Frequency: 70000
Velocity: 0,217
Power: 11,7
Pulse duration: 0,0000001
Pass count: 1
Magnification: 10
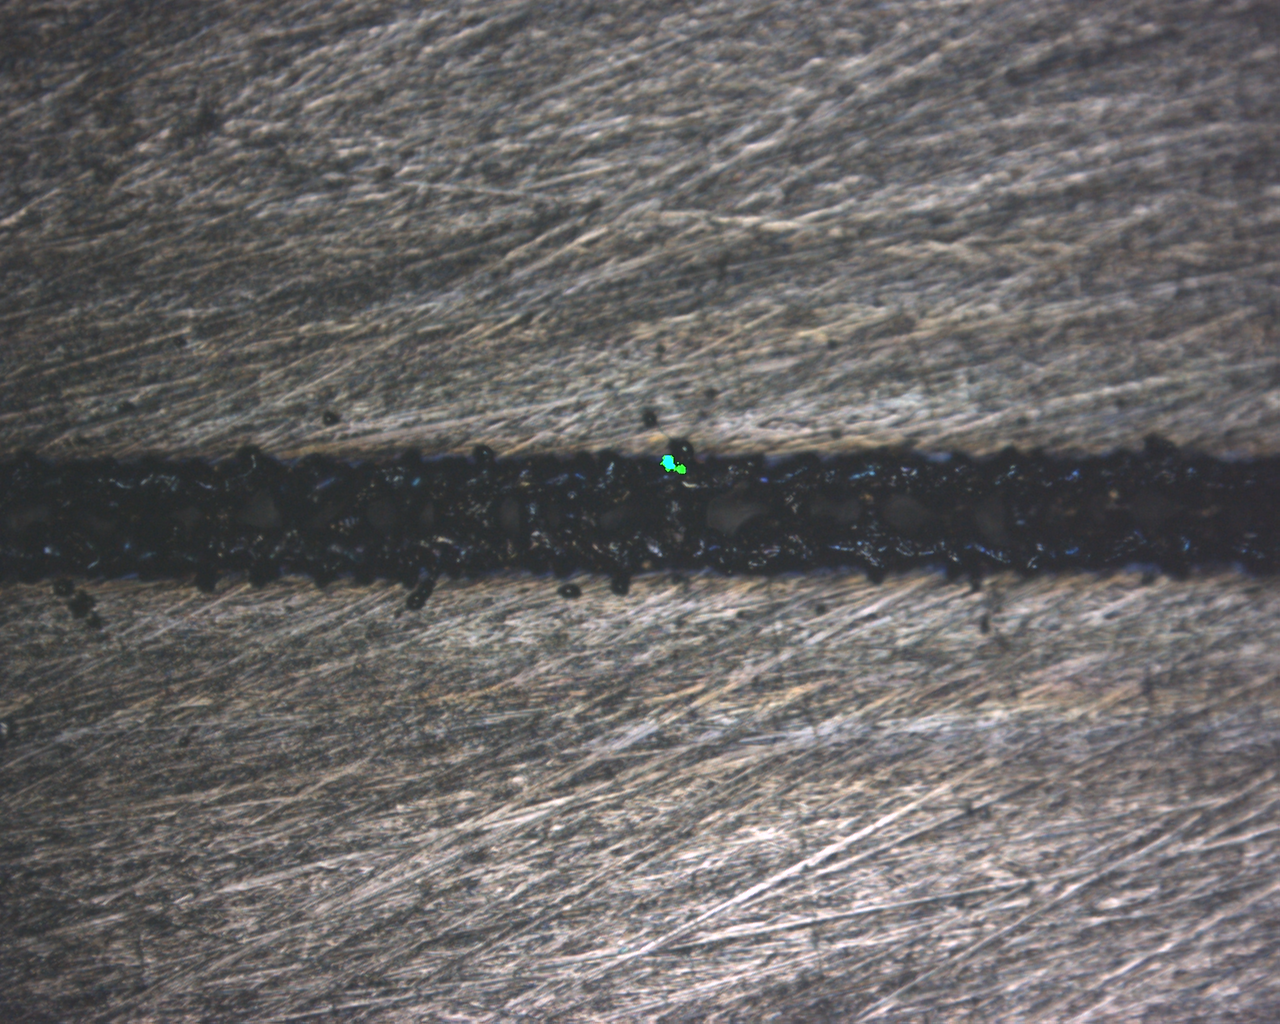
Measured width: 138.574
Other width: 61.621